Question: i have a textfile which is in this format

and i am trying to use a stream reader to help me loop each word into a text box, i am new to programming and really need help because all other examples are too complicated for me to understand,
this is what i am trying to do :
'''
Dim objectreader As New StreamReader("filepath")
Dim linereader(1) As String
linereader = Split(objectreader.ReadLine, ",")
For i As Integer = 0 To UBound(linereader)
Spelling_Test.txtSpelling1.Text = linereader(0)
Spelling_Test.txtSpelling2.Text = linereader(0)
Next
'''
but only get the first line of the text file in to a textbox, i need it to loop to the next line so i can write the next line in!
your help would be much appreciated, and if possible then can you show it practically , if you dont understand what i am trying to do then please ask
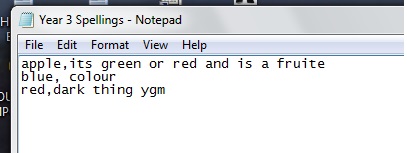
Answer: It is a little confusing on what you are trying to do, it looks like your text file consists of a word and a hint, you only have one set of textbox's and 3 lines of information in your file.
This example show you how to incrementally read your Stream.
'''
Public Class Form1
Dim objectreader As StreamReader
Dim linereader() As String
Private Sub Button1_Click(sender As System.Object, e As System.EventArgs) Handles Button1.Click
If IsNothing(objectreader) Then
objectreader = New StreamReader("C:\Temp\data.txt")
End If
linereader = Split(objectreader.ReadLine, ",")
If String.IsNullOrEmpty(linereader(0)) Then
objectreader.Close()
objectreader = Nothing
Else
txtSpelling1.Text = linereader(0) 'Word
txtSpelling2.Text = linereader(1) 'Hint
End If
End Sub
End Class
'''
But in your case, I would probably just use the <URL> Method
'''
Private Sub Button2_Click(sender As System.Object, e As System.EventArgs) Handles Button2.Click
Dim result As String() = File.ReadAllLines("C:\Temp\data.txt")
For x = 0 To UBound(result)
Dim c As Control = Controls.Find("txtSpelling" + (x + 1).ToString, True)(0)
If Not IsNothing(c) Then
c.Text = Split(result(x), ",")(0)
End If
Next
End Sub
'''